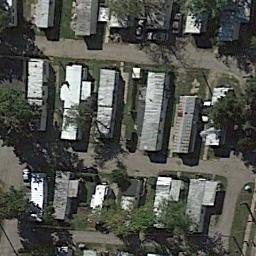
Label: residential